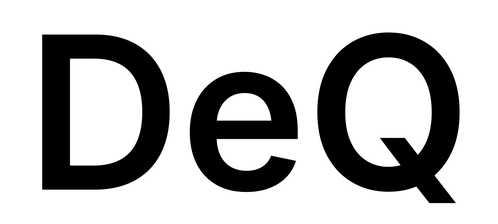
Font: Inter_SemiBold